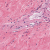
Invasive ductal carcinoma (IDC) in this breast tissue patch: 0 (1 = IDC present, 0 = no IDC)